Interaction volume radius: 5 \u00c5
Interaction volume height: 15 \u00c5
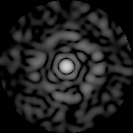
Disorder parameter: 0.8277